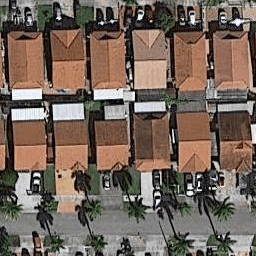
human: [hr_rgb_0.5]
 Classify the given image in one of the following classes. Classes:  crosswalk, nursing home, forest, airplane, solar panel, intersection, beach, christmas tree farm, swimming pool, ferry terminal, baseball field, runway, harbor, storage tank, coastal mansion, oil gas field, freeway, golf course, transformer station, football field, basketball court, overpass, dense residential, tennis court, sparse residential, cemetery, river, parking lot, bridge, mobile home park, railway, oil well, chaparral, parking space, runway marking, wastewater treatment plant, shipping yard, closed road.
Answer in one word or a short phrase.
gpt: dense residential